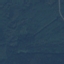
Land use / land cover: Forest